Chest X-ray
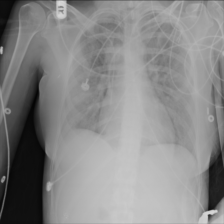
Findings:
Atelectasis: negative
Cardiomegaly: negative
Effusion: negative
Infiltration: negative
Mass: negative
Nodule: negative
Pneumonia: negative
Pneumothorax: negative
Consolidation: negative
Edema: negative
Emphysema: negative
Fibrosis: negative
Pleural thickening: negative
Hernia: negative